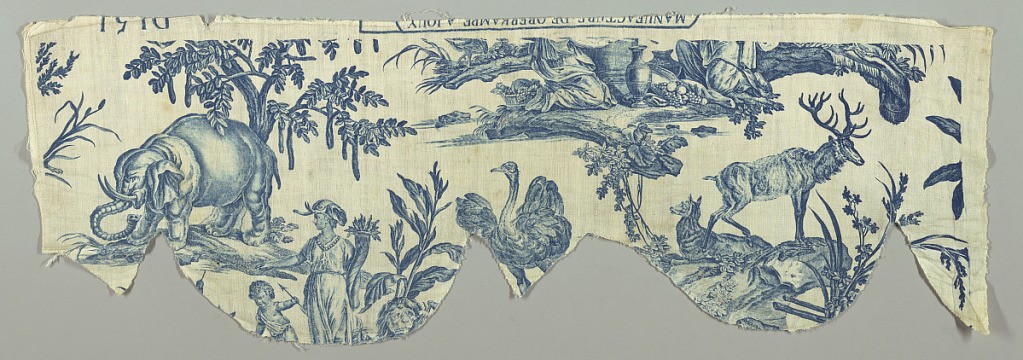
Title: Les Quatre Parties du Monde
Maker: Jean-Baptiste Huët, French, 1745–1811
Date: ca. 1785
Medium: cotton Technique: printed by engraved plate on plain weave
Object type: chef de piece
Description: Design in blue on a white background. Deer, ostrich, monkeys, elephant, and part of the figure of Asia.